Field crop: tomato
Growth stage: 2
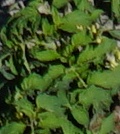
Species: tomato